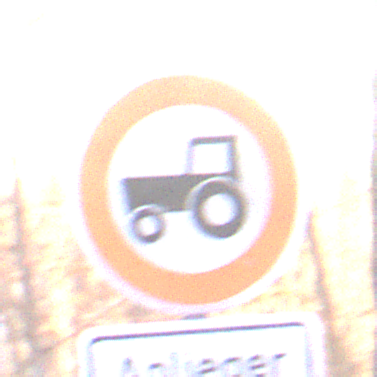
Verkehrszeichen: VerbotKraftfahrzeugeZuegeNichtSchneller25
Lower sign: PersonengruppenFrei1
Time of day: SunriseSunset
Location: Outdoor (Nature)
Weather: Clear
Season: Autumn
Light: Natural